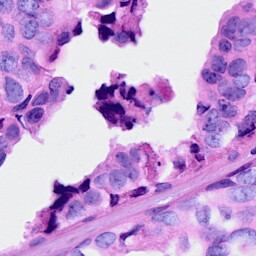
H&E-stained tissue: Breast